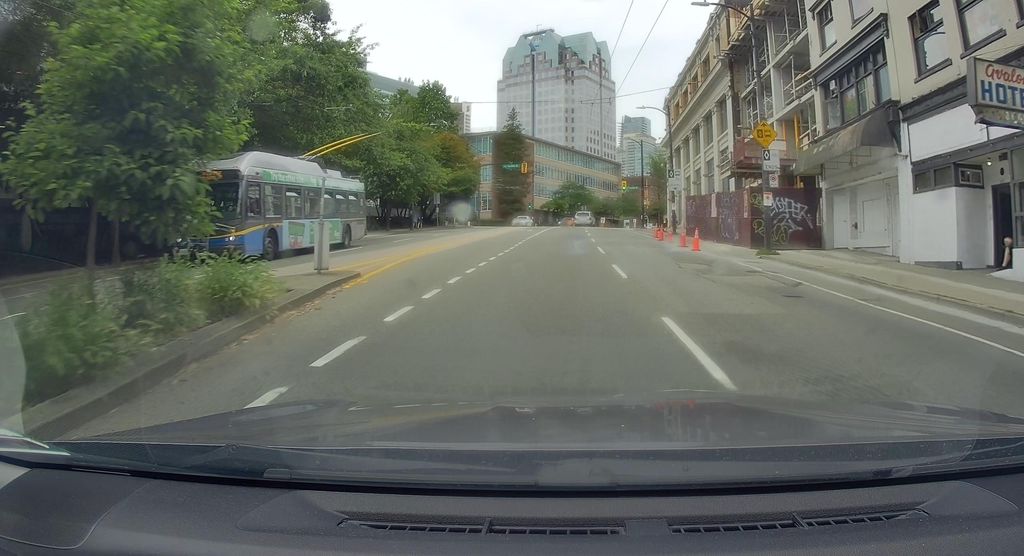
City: vancouver